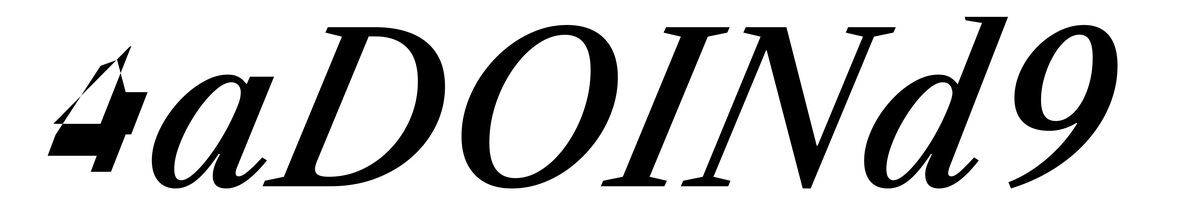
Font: LibreCaslonText-Italic_Medium_Italic